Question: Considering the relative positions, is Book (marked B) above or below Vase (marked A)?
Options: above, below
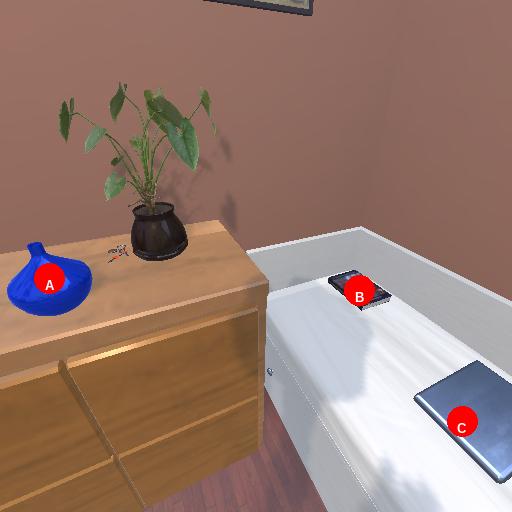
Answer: above